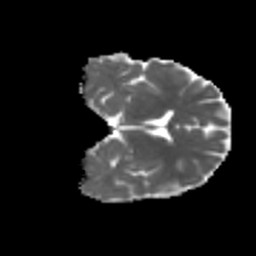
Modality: MD
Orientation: coronal
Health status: ill
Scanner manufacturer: siemens
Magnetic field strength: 3 T
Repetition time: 6.7 s
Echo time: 0.1 s